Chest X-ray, PA view. Patient: 55 years old, sex M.
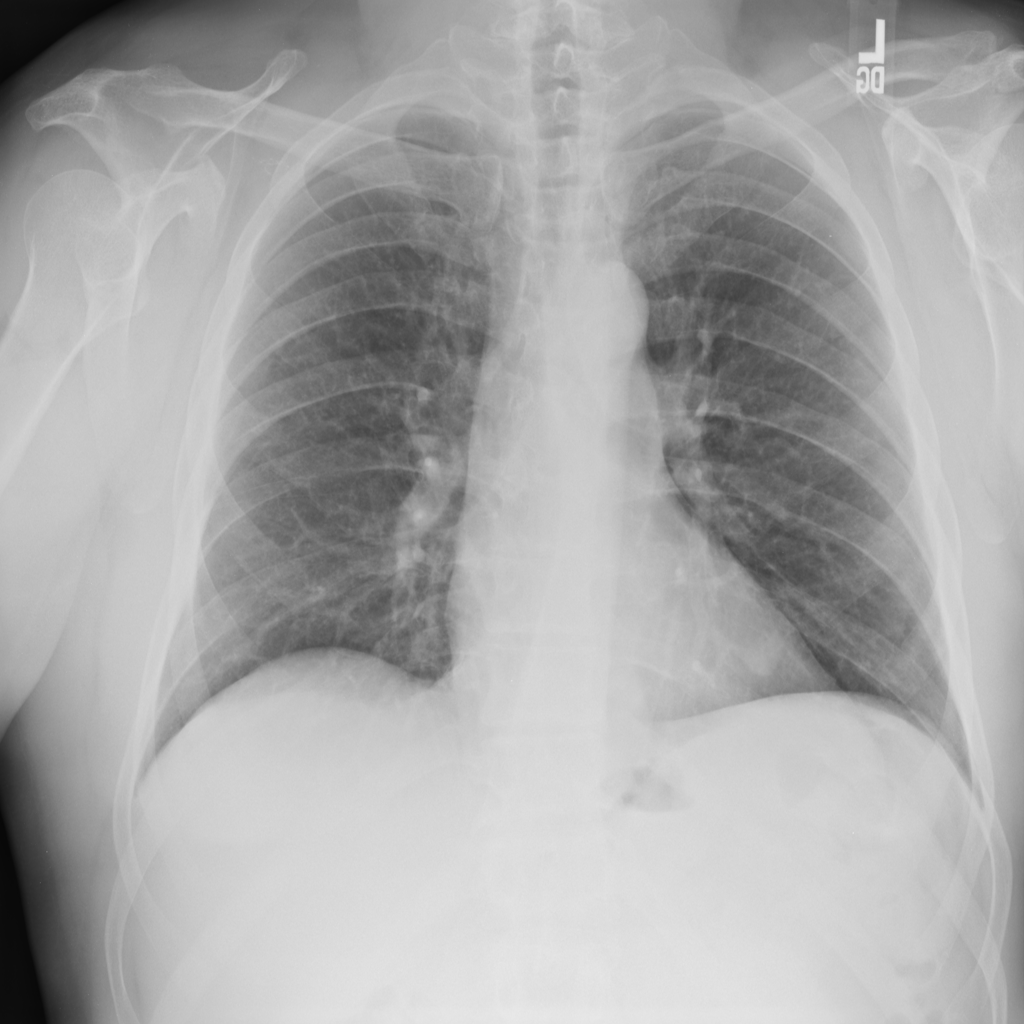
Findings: No Finding